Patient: sex M, age 76
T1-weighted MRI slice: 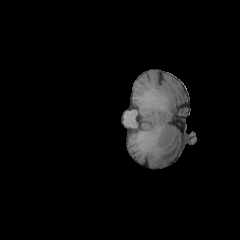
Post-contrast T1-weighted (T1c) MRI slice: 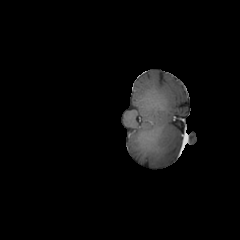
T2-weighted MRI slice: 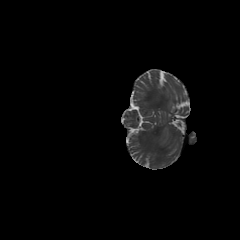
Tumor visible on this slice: no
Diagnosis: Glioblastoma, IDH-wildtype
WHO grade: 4